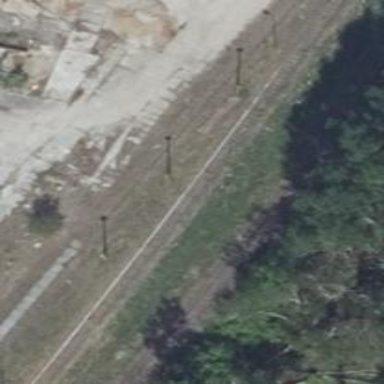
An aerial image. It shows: Rail spur service.